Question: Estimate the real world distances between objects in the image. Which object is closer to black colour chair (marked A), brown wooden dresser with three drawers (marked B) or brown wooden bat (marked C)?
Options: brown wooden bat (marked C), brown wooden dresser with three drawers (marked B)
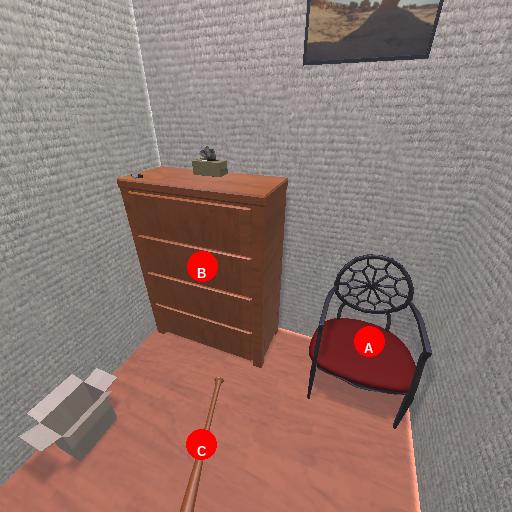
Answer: brown wooden bat (marked C)